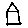
Label: house